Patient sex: M
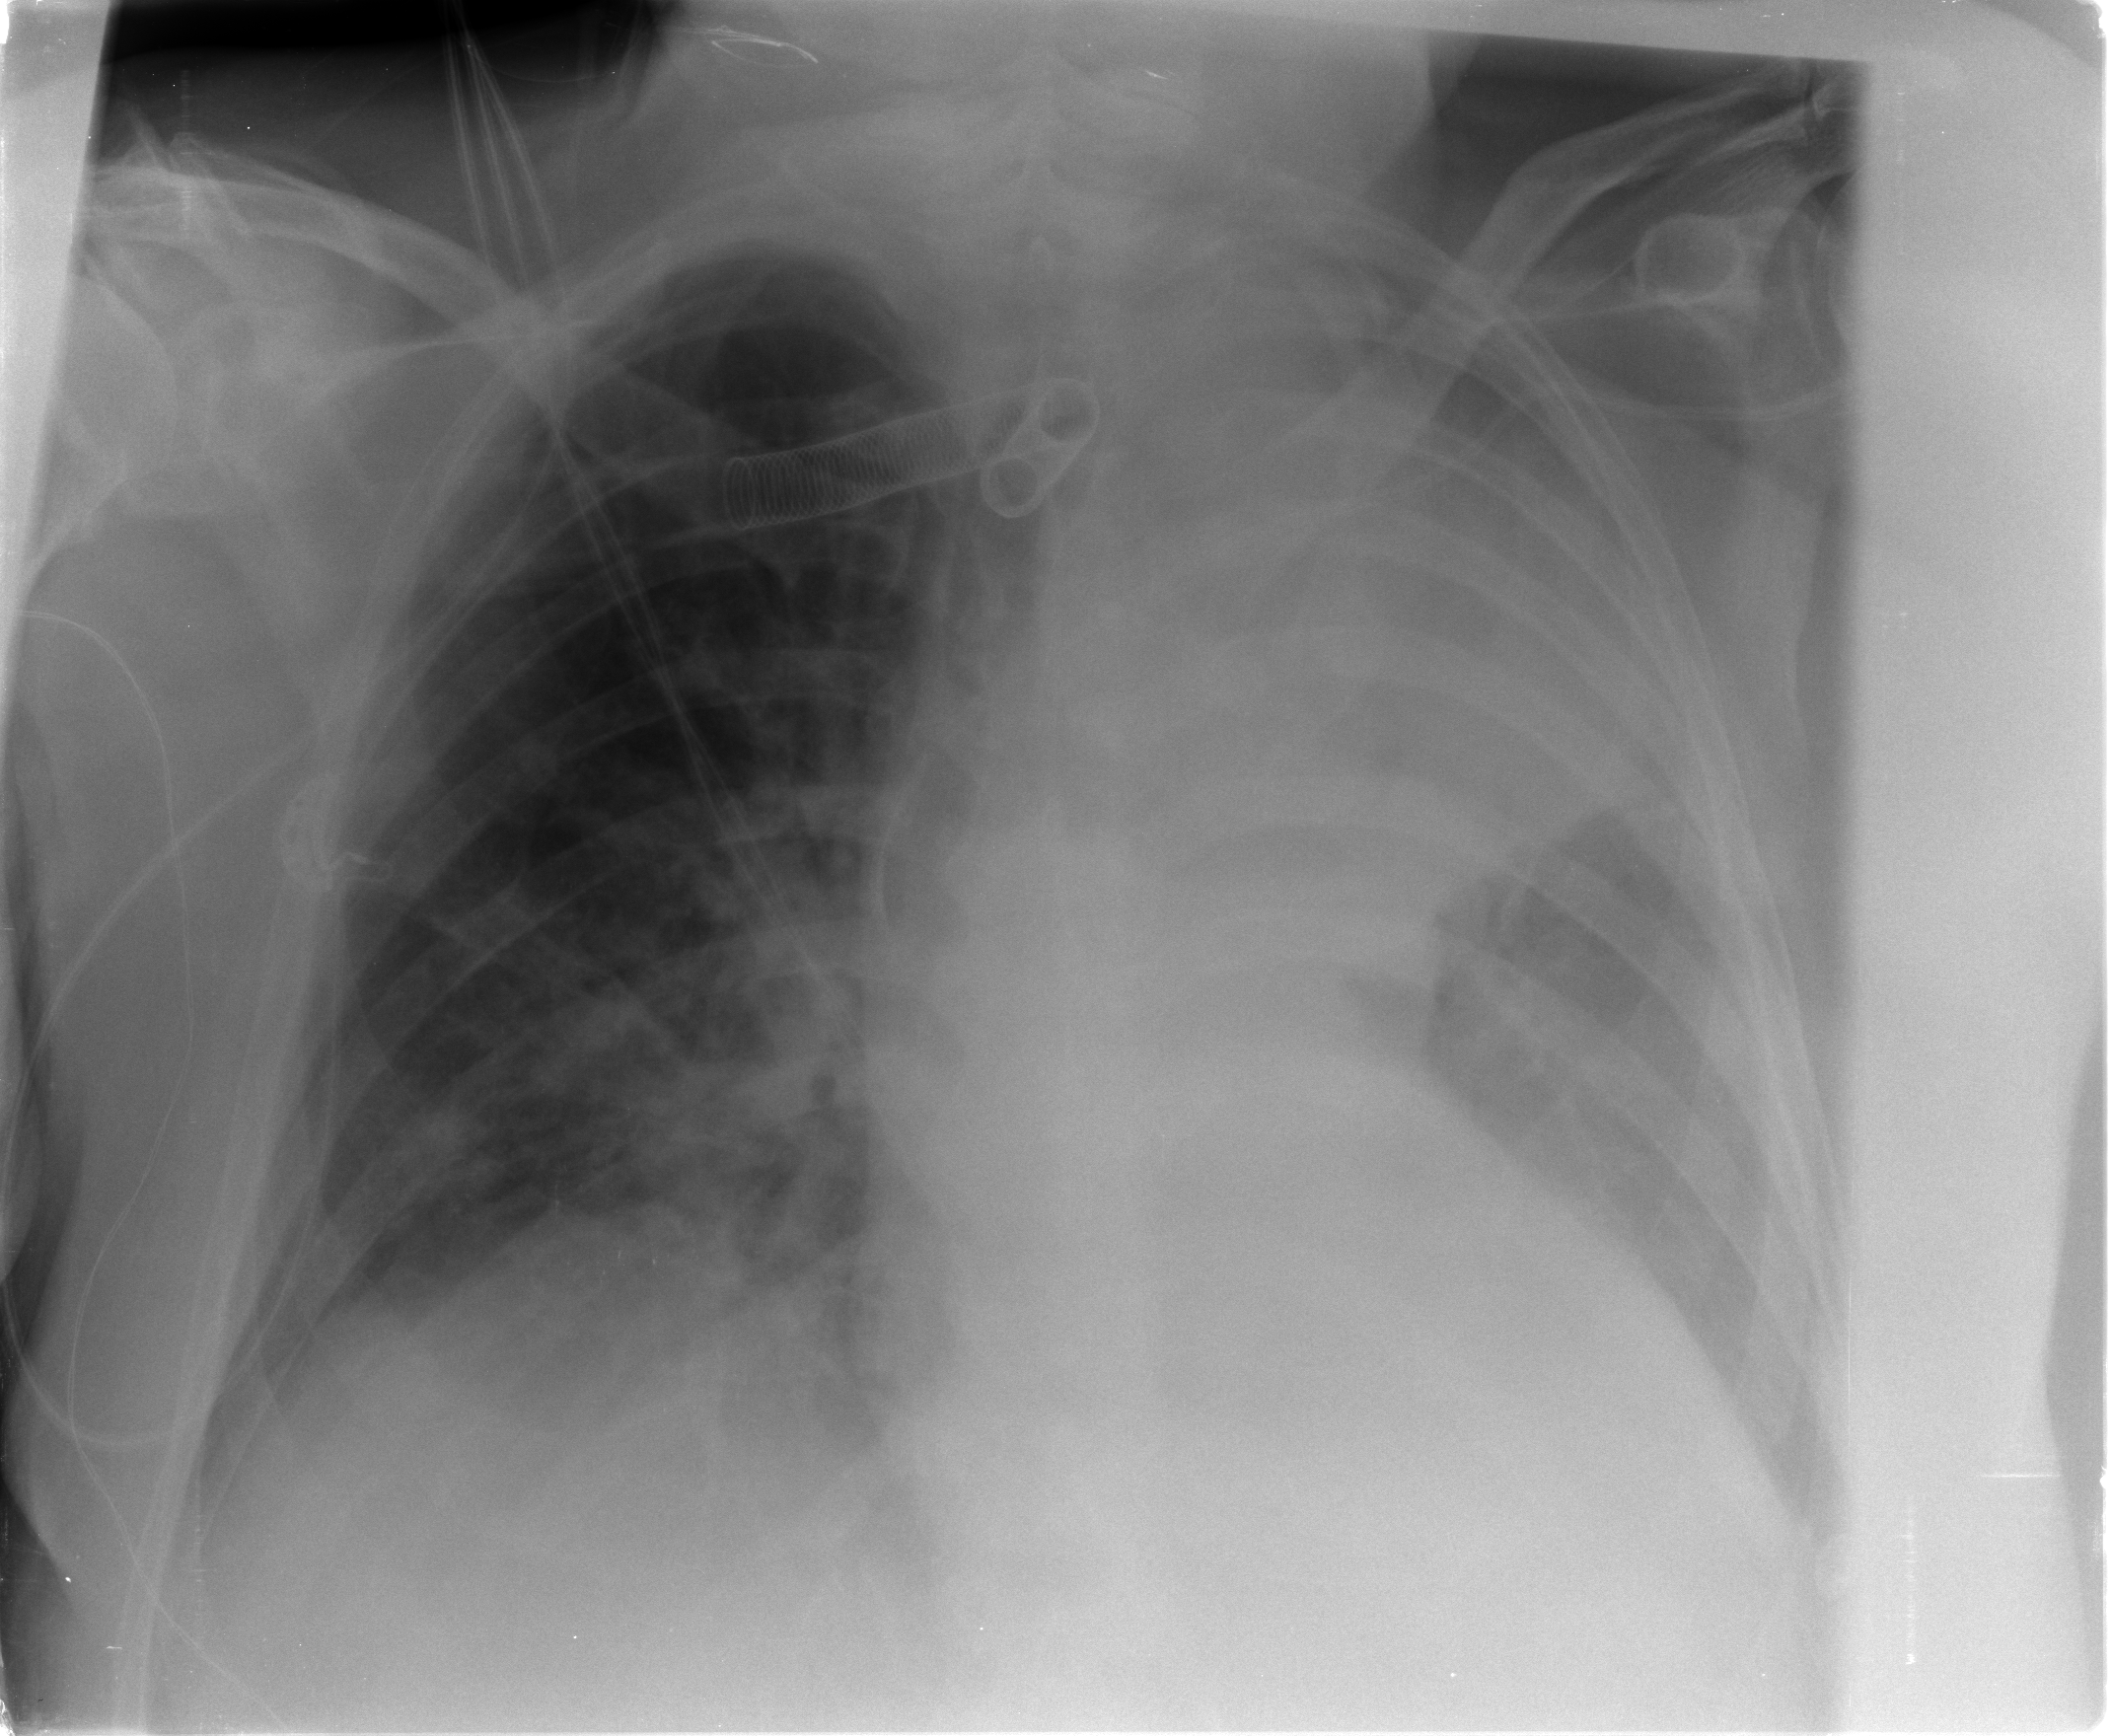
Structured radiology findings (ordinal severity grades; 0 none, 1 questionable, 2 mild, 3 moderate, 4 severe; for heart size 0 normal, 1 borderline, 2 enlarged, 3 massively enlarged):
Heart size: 0
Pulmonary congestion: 2
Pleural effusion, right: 0
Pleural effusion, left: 2
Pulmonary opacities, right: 0
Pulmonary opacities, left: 0
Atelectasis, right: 2
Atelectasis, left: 3